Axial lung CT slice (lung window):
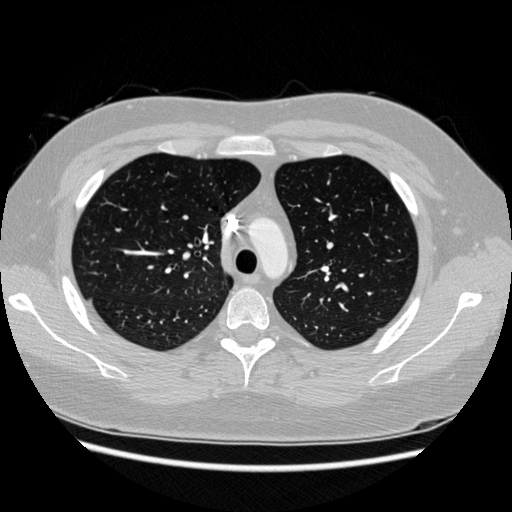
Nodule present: no